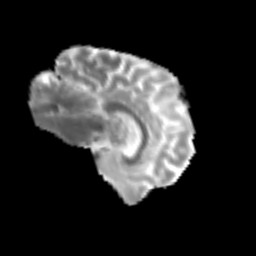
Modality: MD
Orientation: sagittal
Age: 75
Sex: male
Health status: ill
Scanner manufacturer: siemens
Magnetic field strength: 3 T
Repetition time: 8.7 s
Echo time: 0.11 s